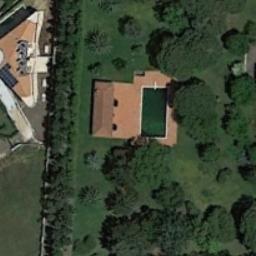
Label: sparse_residential